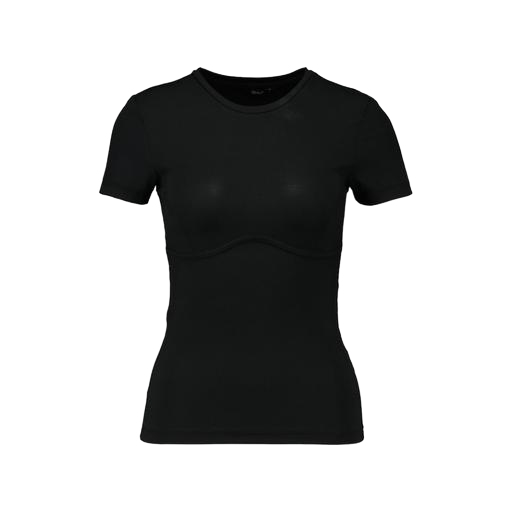
contour short sleeve, black structured bonded mesh tee, mid t-shirt, white background